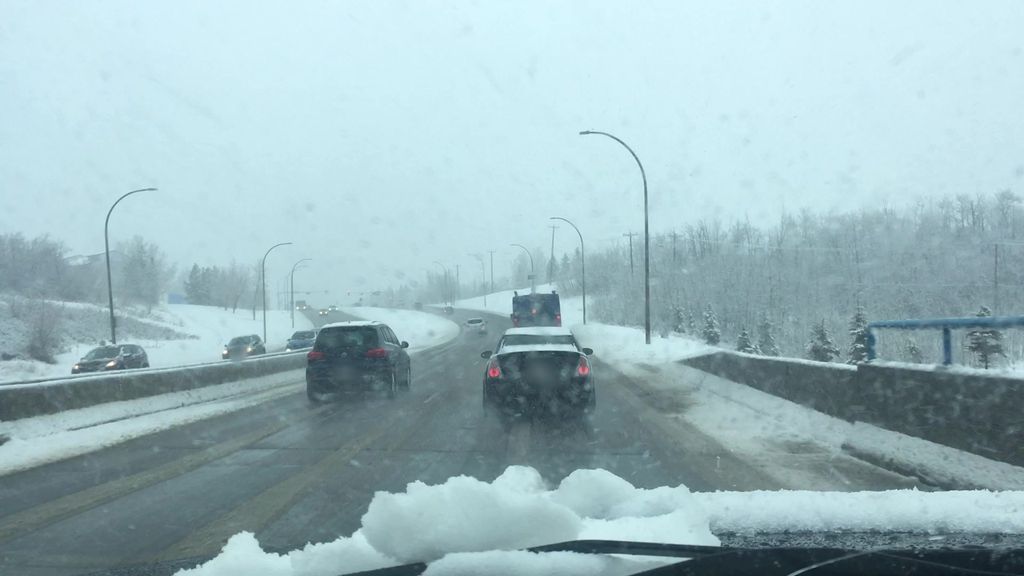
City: edmonton